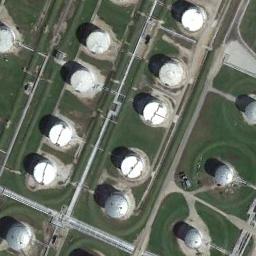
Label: storage_tank